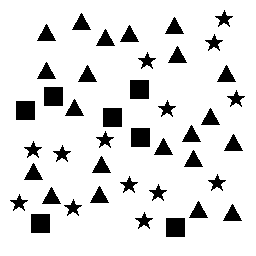
Squares: 7
Triangles: 21
Stars: 14
Total shapes: 42